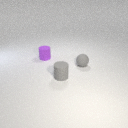
small gray rubber sphere to the right of small gray rubber cylinder